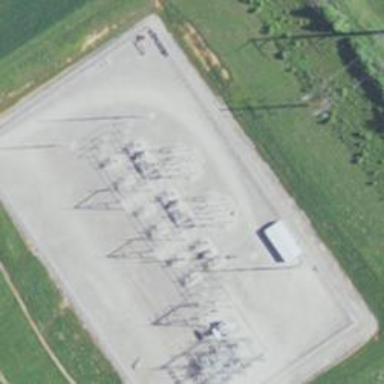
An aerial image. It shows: Switch for power supply.